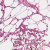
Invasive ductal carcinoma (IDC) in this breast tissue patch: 0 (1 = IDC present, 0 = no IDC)